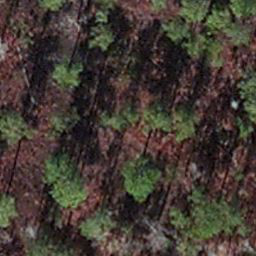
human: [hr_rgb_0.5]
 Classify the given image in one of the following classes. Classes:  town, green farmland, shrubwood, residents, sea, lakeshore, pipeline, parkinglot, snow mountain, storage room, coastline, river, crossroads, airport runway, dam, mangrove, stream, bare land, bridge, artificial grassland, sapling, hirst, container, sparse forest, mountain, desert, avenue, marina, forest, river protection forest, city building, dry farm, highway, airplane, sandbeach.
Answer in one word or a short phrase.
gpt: sapling